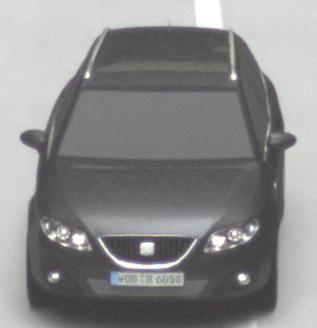
Make: SEAT
Model: Exeo ST 1.6
Detailed model: Exeo (3R) ST
Model produced from: 2010/05
Model produced until: 2010/08
Doors: 5
Color: gray
Road condition: dry road
Daytime: midday
Contrast: medium contrast